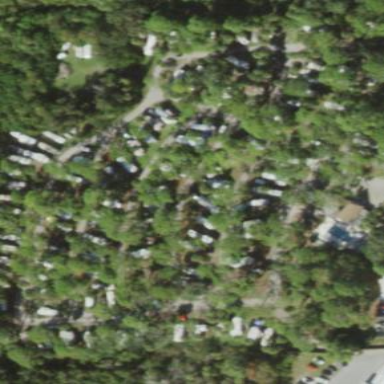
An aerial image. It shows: Caravan site for tourism.